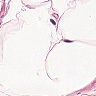
Metastatic tissue present: no